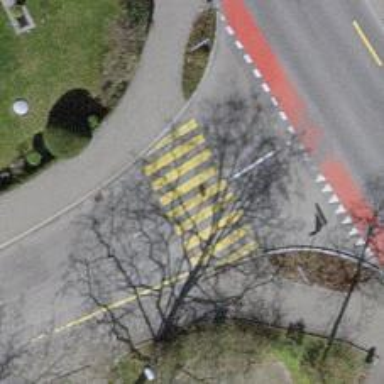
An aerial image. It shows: Uncontrolled zebra crossing with zebra markings.